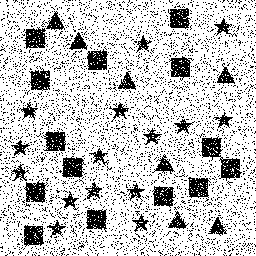
Squares: 14
Triangles: 7
Stars: 15
Total shapes: 36